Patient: sex M, age 65
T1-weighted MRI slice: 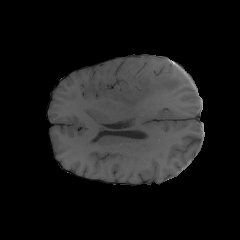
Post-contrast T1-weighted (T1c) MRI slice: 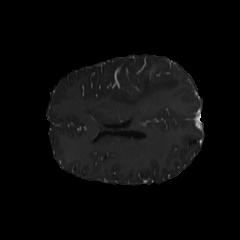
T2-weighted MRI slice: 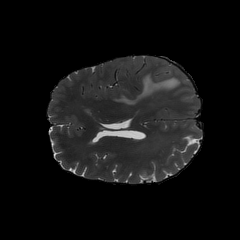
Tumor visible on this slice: yes
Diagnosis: Glioblastoma, IDH-wildtype
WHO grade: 4